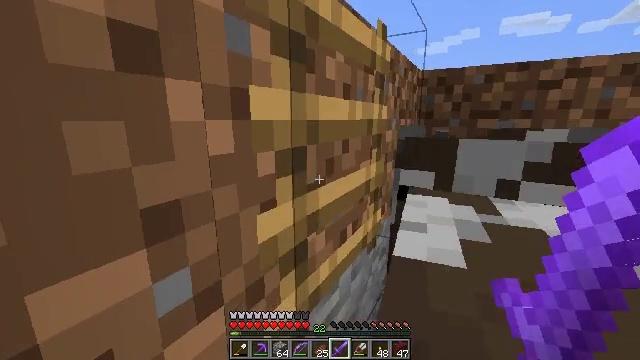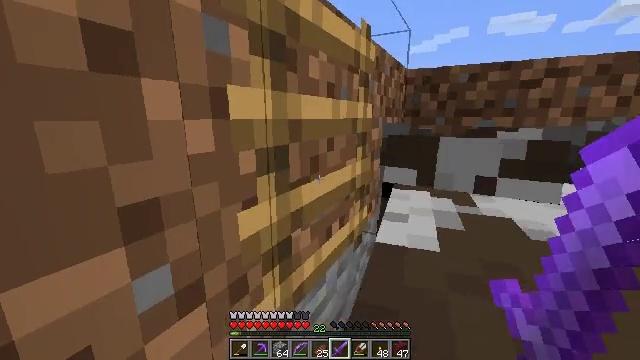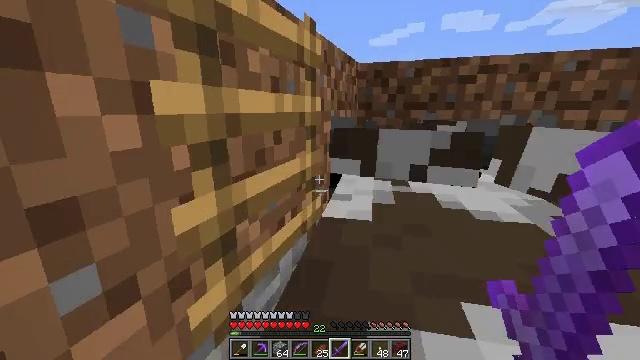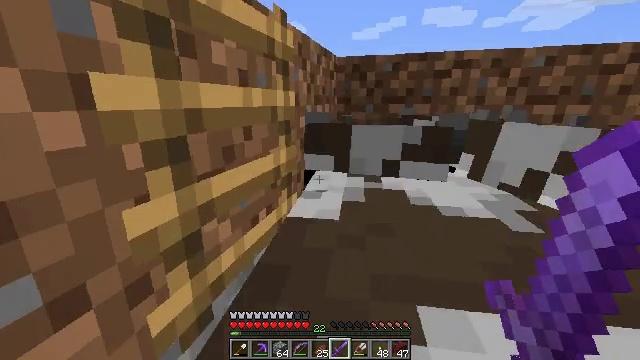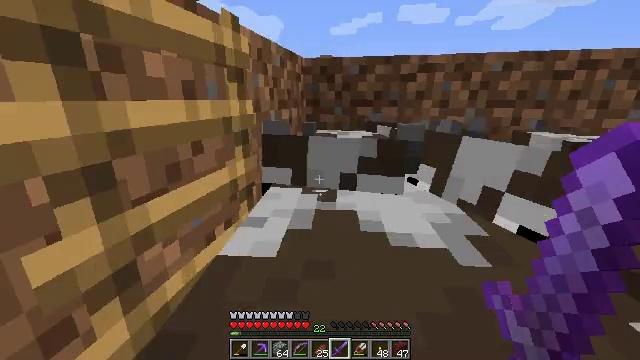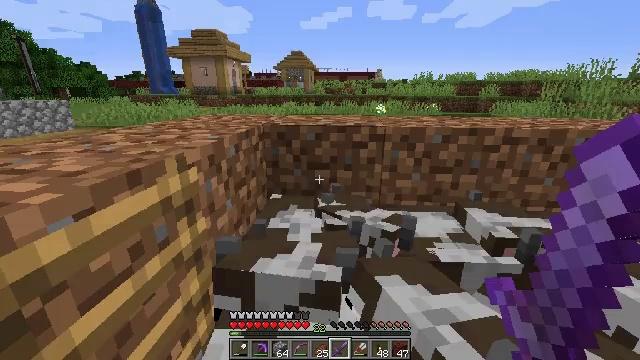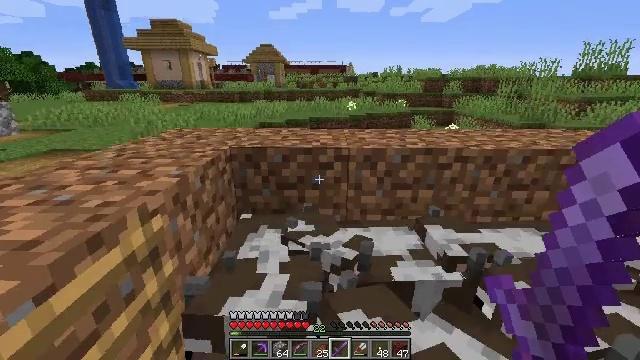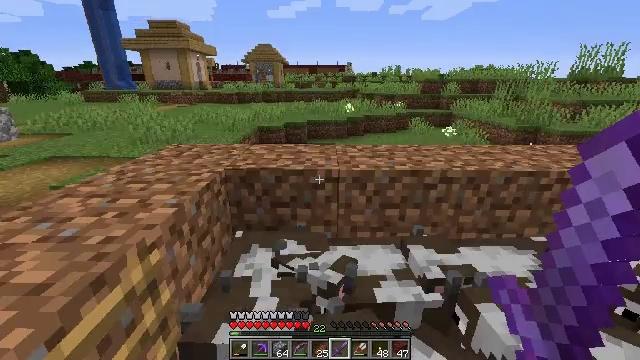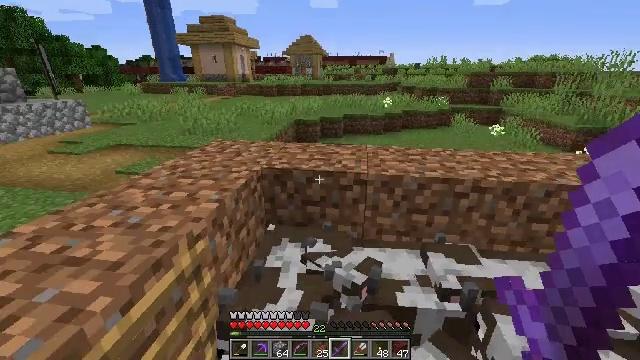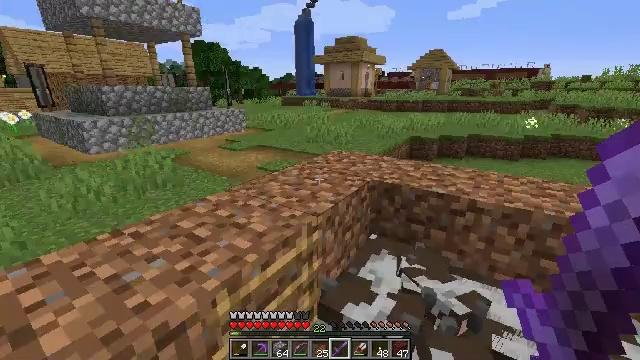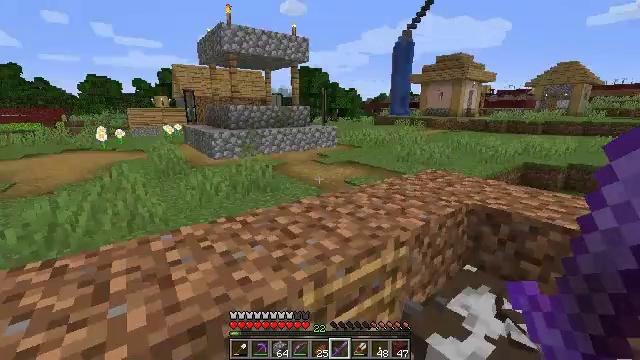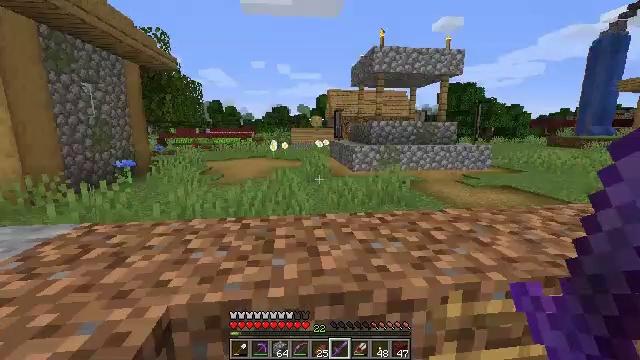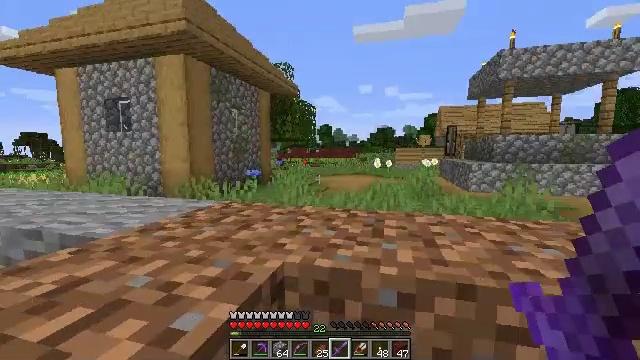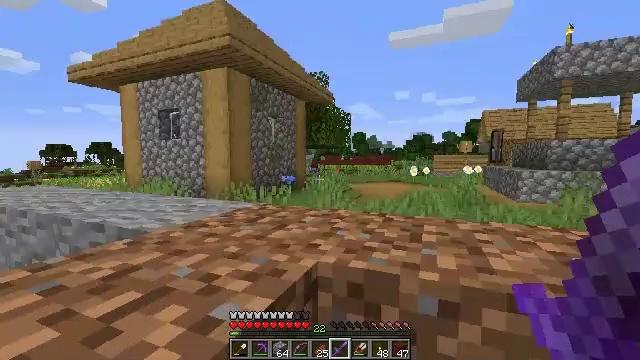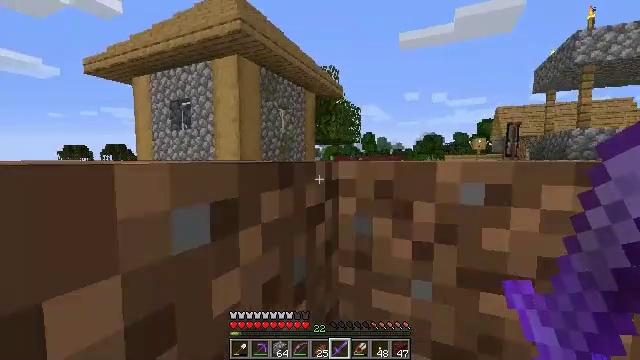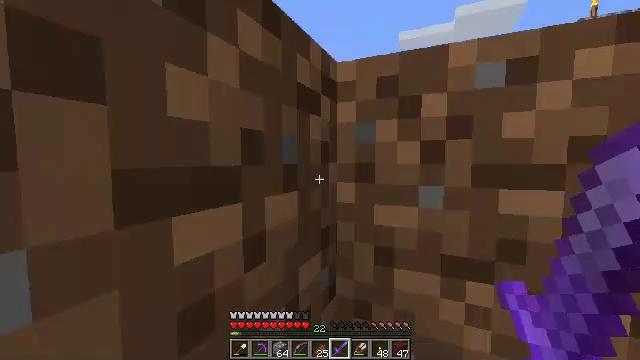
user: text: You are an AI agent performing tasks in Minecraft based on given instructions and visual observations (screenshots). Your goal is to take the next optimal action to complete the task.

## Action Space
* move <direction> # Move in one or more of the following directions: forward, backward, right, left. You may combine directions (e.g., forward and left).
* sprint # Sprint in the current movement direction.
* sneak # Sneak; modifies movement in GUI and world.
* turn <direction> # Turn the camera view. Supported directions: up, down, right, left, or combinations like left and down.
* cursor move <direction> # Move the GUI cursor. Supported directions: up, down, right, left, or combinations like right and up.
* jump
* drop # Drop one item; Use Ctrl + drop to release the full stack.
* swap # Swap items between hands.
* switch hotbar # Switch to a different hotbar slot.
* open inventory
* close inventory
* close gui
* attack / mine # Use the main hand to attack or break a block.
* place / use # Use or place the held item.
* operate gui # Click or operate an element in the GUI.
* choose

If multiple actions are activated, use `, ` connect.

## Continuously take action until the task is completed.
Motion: motion action
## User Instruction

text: Hunt a cow.
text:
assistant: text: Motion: move forward and move right, turn right
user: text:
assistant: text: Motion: move forward and move right, turn right and down
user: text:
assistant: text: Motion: move forward and move right, turn right and down
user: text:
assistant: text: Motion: move forward and move right, turn right, jump
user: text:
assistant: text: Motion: move forward and move right, turn right and down, jump
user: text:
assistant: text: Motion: move forward and move right, turn right and down, jump
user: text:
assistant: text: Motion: move forward and move right, jump
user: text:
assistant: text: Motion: move forward and move right, turn left and down, jump
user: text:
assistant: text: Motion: move forward and move right, turn left and up, jump
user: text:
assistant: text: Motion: move forward and move right, turn left and up, jump
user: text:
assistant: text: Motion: move forward and move right, turn left and up, jump
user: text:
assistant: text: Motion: move forward, turn left and up, jump
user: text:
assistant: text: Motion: move forward, turn left and up, jump
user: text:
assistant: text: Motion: move forward, turn left, jump
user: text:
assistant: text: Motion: move forward, jump
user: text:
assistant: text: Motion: move forward, turn right, jump
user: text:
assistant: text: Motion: move forward, turn right, jump
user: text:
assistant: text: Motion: move forward, turn right, jump
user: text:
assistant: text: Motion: move forward, turn right, jump
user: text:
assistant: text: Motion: move forward, turn right and down, jump
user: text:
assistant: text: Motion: move forward, turn right and down, jump
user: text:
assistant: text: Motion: move forward and move right, turn right and down, jump
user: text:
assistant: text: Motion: move forward and move right, turn right and down, jump
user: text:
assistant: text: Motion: move forward and move right, turn right and down, jump
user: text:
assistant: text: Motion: move forward and move right, turn right, jump
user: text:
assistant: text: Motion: move forward and move right, jump
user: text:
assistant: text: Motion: move forward and move right
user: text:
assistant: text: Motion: move forward and move right, turn down
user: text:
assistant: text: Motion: move forward and move right, turn down
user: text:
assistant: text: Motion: move forward and move right, turn down